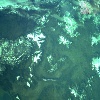
Label: land